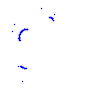
Particle: kaon